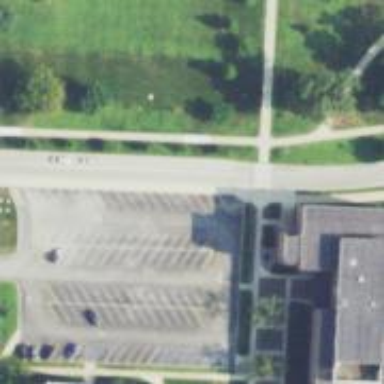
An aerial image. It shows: Parking lot with asphalt surface designed for park and ride facility.